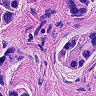
Metastatic tissue present: yes